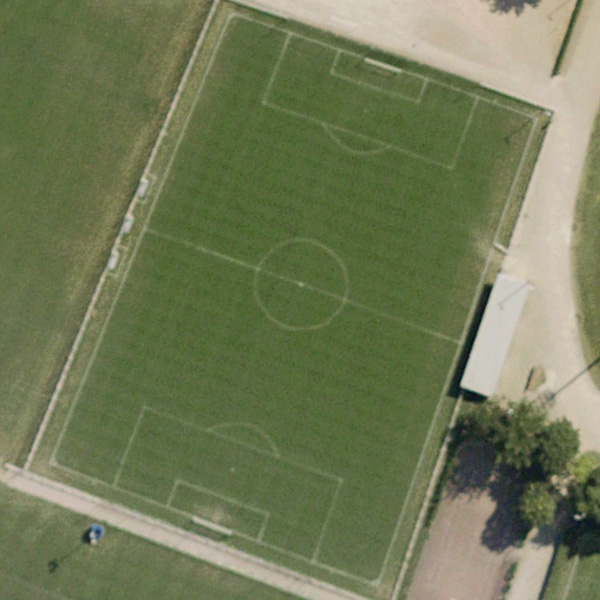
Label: Playground